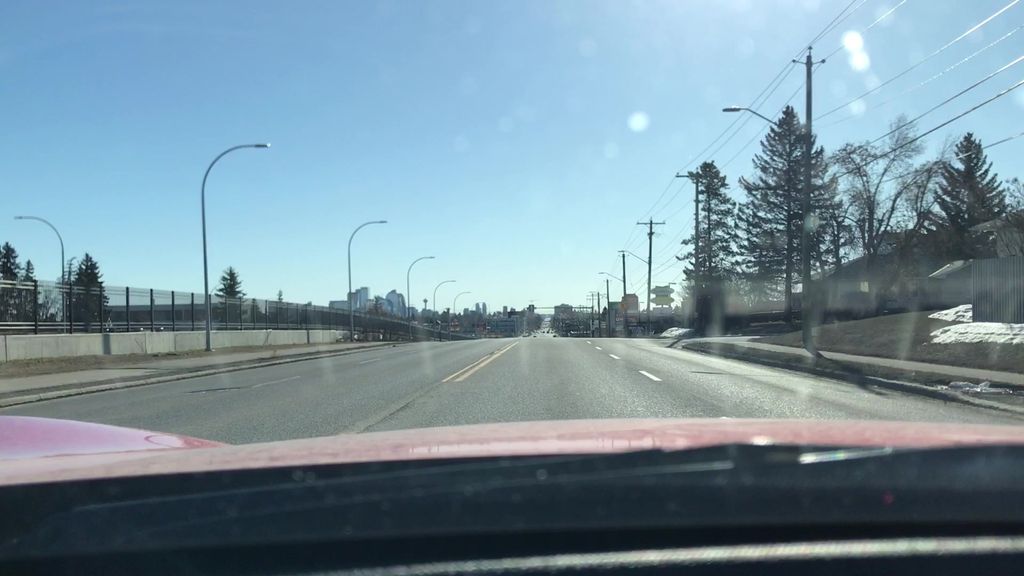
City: calgary